Interaction volume radius: 5 \u00c5
Interaction volume height: 30 \u00c5
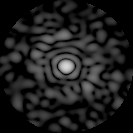
Disorder parameter: 0.8401